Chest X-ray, AP view. Patient: 54 years old, sex F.
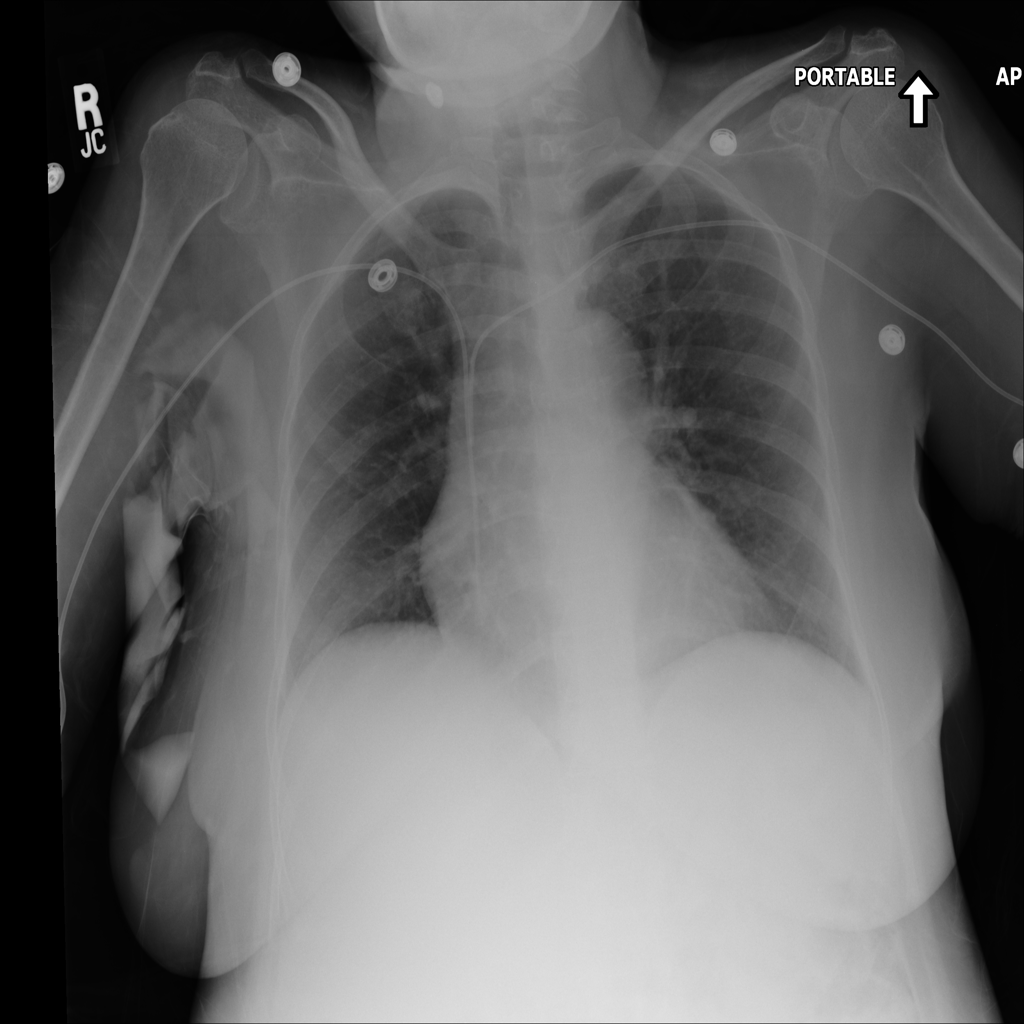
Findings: No Finding